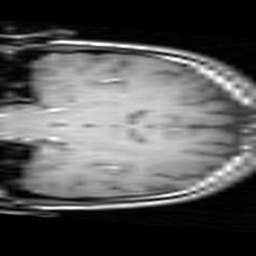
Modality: T1w
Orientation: coronal